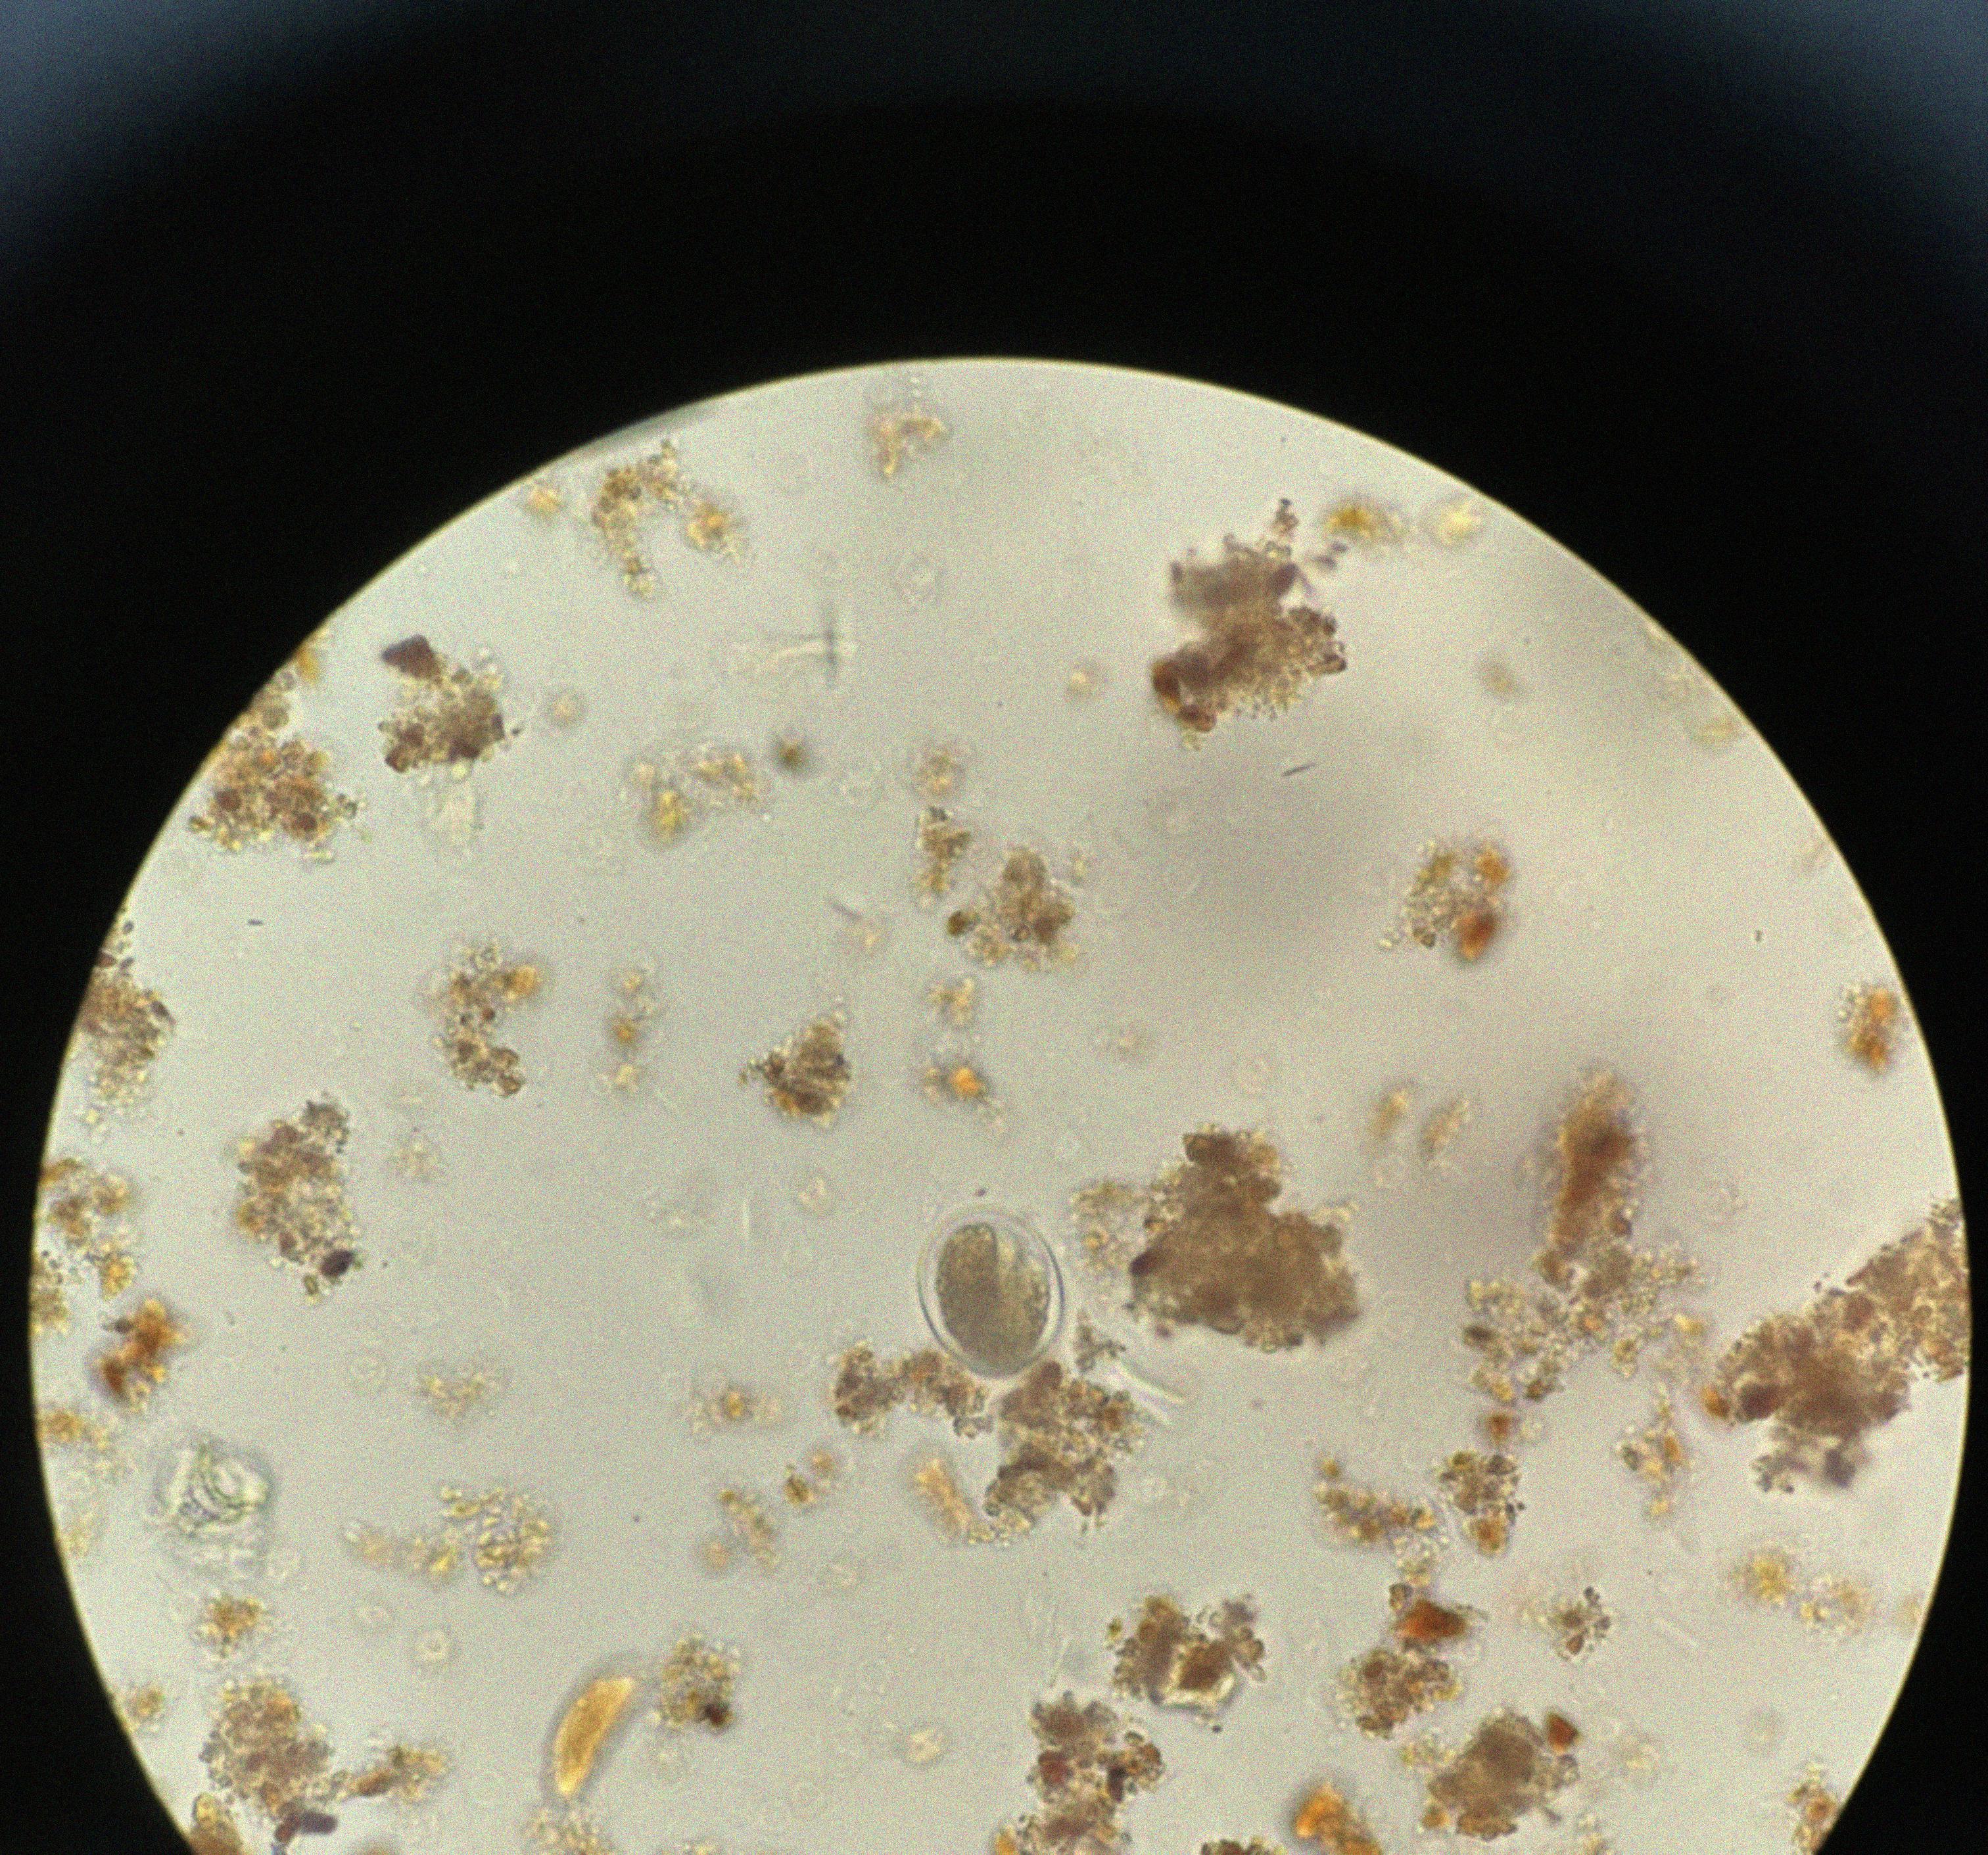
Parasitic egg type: Hookworm egg